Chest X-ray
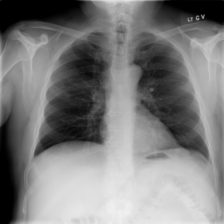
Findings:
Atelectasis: negative
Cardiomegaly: negative
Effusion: negative
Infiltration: negative
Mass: negative
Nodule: positive
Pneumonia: negative
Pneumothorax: negative
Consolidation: negative
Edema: negative
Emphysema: negative
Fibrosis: negative
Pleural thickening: negative
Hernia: negative